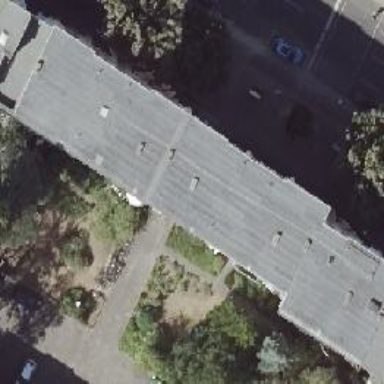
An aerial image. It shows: Driveway tunnel that serves as building passage.